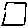
Label: square